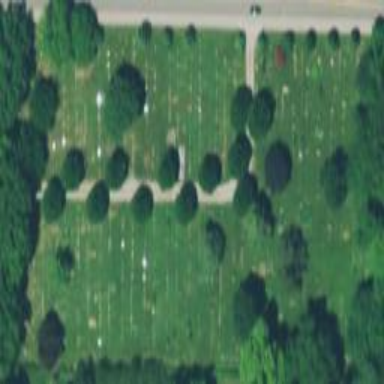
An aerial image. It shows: Cemetery.